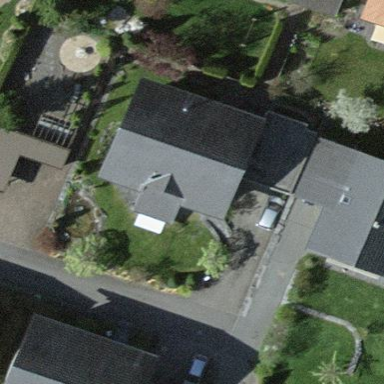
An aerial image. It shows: Residential building.